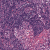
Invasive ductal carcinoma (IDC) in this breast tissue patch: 0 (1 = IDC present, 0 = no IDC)